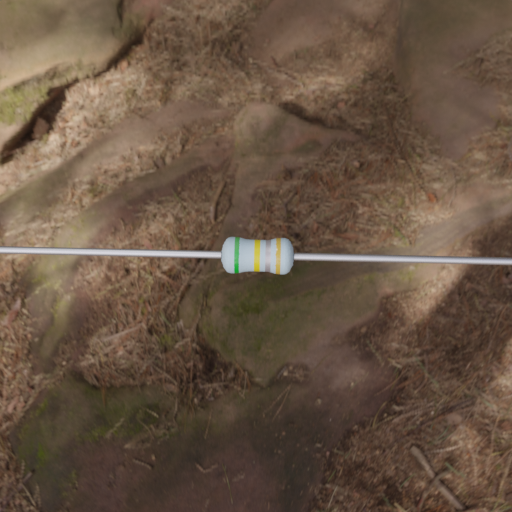
Resistor colour bands (in order): green, yellow, silver, gold